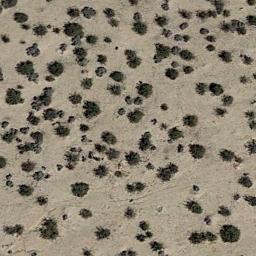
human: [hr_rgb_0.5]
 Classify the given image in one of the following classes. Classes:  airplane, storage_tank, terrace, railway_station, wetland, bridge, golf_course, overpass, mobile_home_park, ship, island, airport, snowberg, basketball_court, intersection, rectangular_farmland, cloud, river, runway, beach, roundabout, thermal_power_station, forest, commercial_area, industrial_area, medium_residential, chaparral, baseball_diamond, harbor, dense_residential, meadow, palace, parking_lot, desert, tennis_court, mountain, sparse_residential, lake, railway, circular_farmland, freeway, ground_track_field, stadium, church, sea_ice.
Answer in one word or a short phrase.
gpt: chaparral